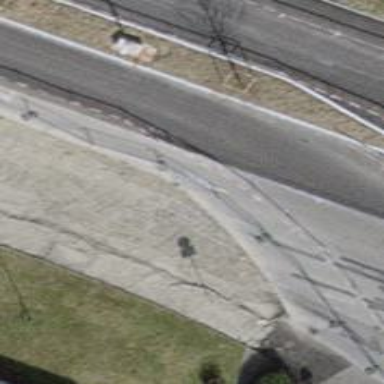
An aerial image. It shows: Road with "give way" sign.